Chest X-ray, PA view. Patient: 29 years old, sex F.
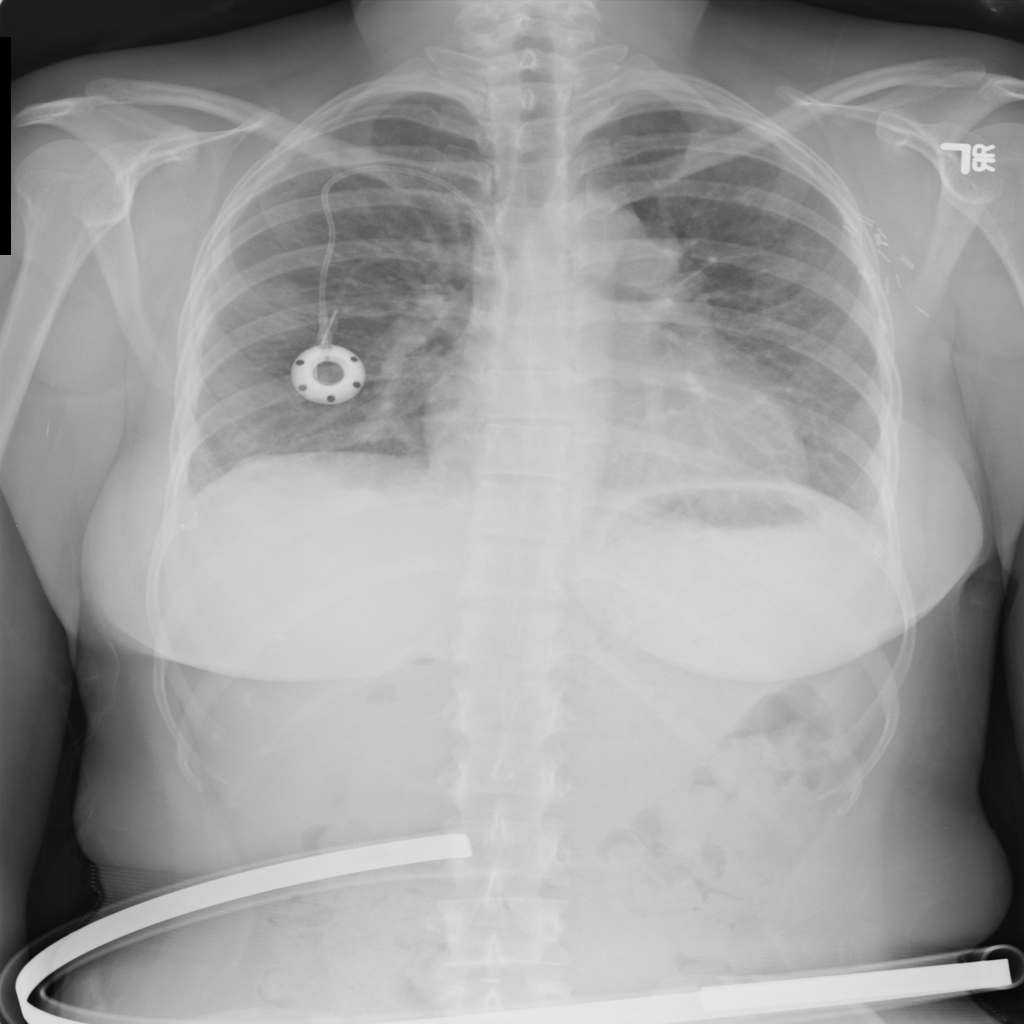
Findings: No Finding